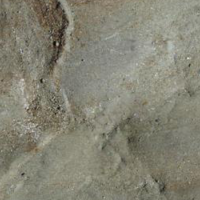
EUNIS habitat code: 48
Species observed at this site:
Ranunculus glacialis
Geum reptans